Aerial crown-view tile of a tropical tree (Barro Colorado Island, Panama), acquired 20241216:
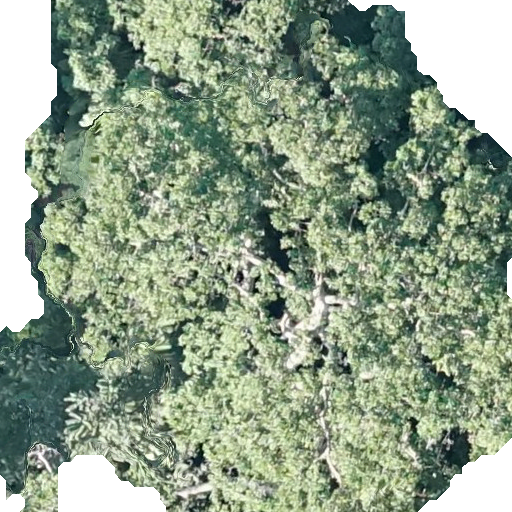
Species: Ficus insipida
GBIF accepted scientific name: Ficus insipida
Crown area: 374.952 m²